Interaction volume radius: 5 \u00c5
Interaction volume height: 20 \u00c5
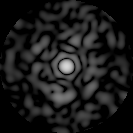
Disorder parameter: 0.7918